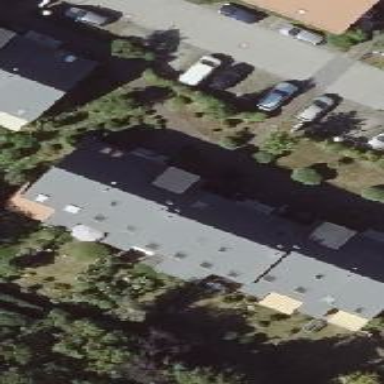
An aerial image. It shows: Terrace-style building with gabled roof.